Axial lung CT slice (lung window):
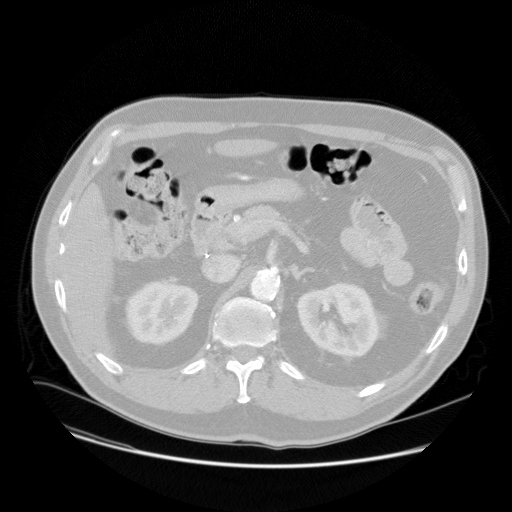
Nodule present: no